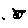
Label: cat